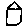
Label: house